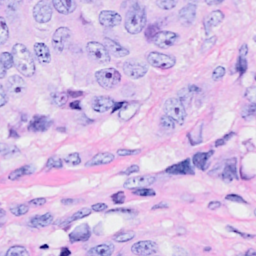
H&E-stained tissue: Breast